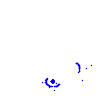
Particle: kaon